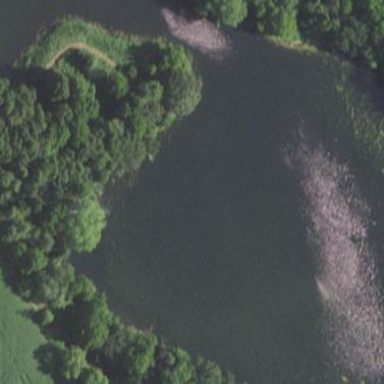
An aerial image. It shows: Pond with natural water.